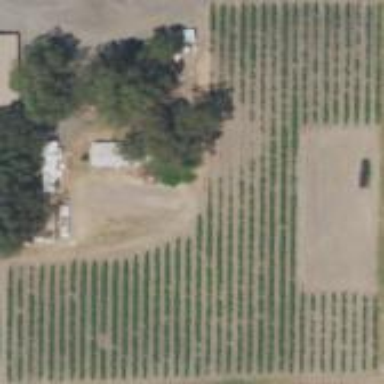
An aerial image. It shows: Vineyard where grapes are grown.